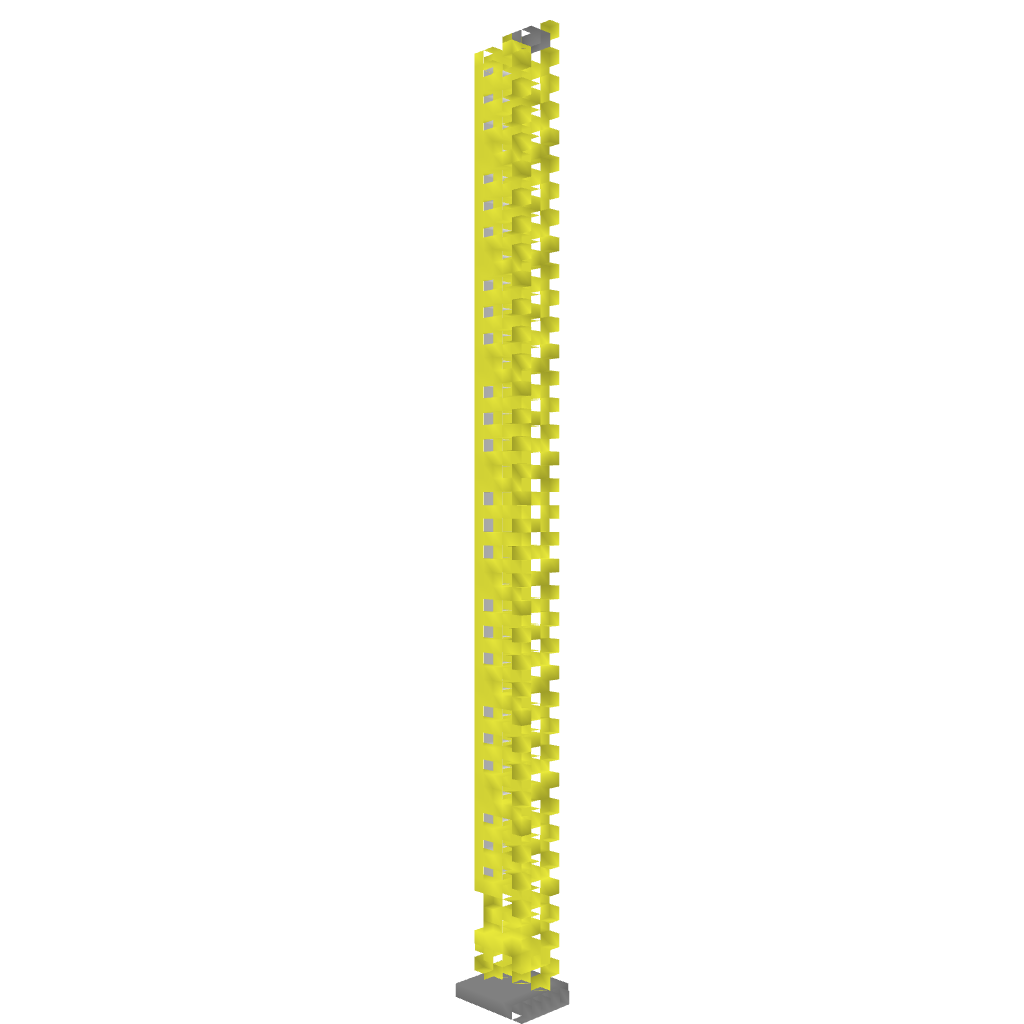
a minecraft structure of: Sky elevator bad low quality